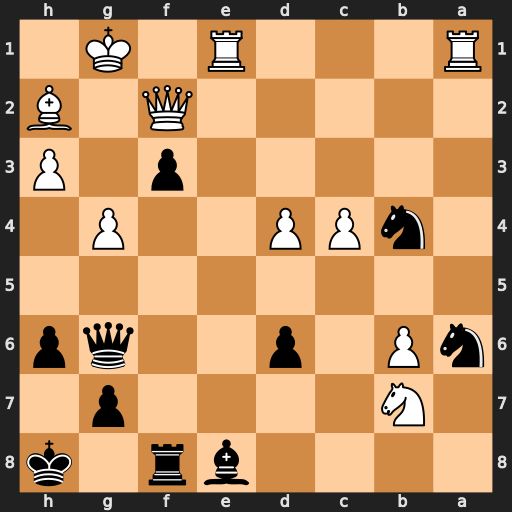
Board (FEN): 4br1k/1N4p1/nP1p2qp/8/1nPP2P1/5p1P/5Q1B/R3R1K1
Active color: b
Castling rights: -
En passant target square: -
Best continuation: Nd3 Rxe8 Qxe8